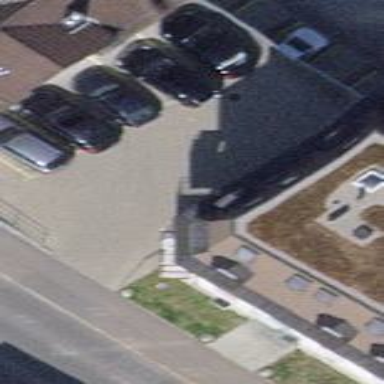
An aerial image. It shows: Garage.